Brain MRI, t1w sequence, axial 2D slice.
Patient: age 23, sex F, weight 78 kg, height 1.78 m
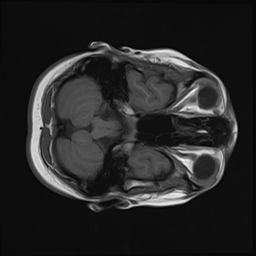